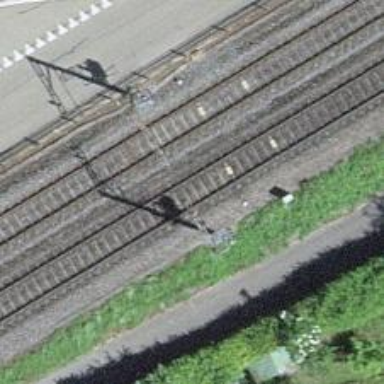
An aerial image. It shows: Railway signal.